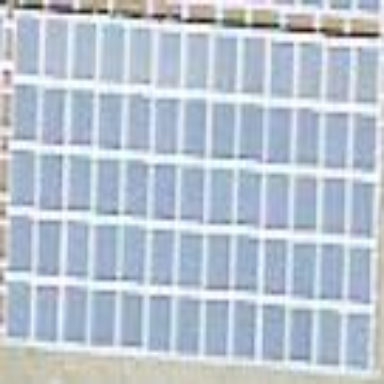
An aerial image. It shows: Solar photovoltaic panel generator.